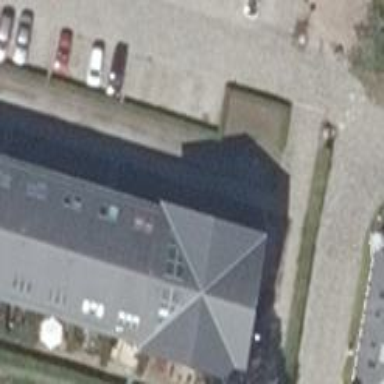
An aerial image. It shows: Historic yellow stable building with gabled roof.